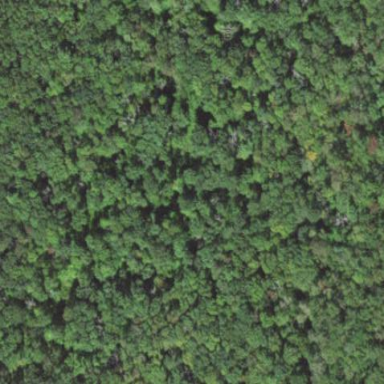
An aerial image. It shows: Mixed leaf woodland.